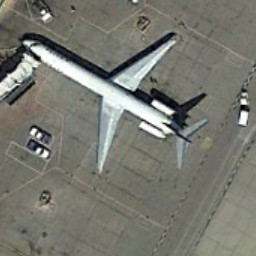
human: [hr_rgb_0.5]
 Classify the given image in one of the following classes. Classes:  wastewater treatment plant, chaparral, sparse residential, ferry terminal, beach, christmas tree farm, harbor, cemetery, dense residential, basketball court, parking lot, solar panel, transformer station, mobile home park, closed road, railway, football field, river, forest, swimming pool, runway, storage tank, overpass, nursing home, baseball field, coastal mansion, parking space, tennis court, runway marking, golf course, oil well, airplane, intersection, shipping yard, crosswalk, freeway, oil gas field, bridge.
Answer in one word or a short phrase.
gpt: airplane